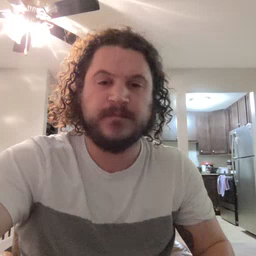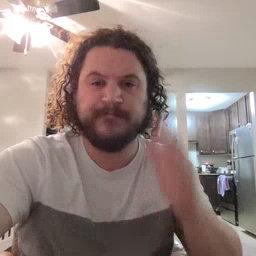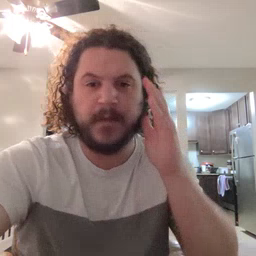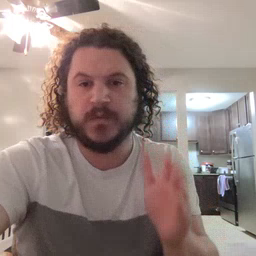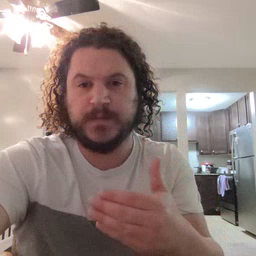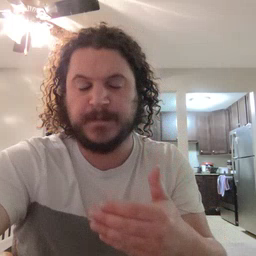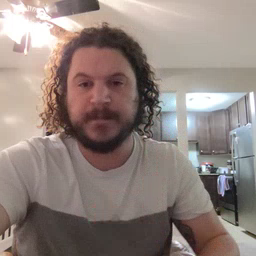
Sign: bedroom